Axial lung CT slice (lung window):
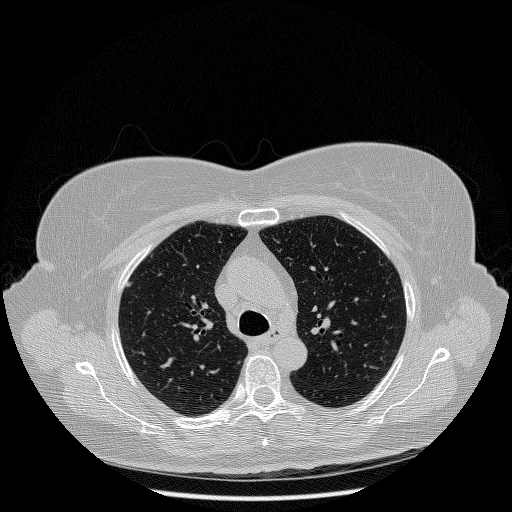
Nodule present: no